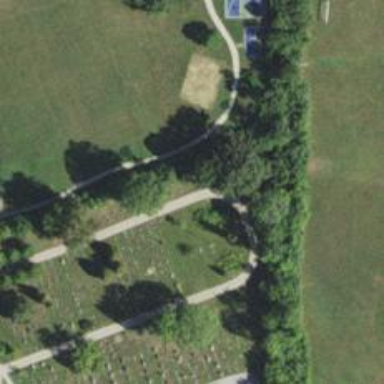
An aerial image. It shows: Historic memorial.